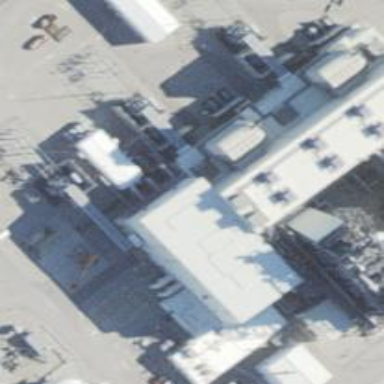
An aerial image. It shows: Gas turbine generator is in use.